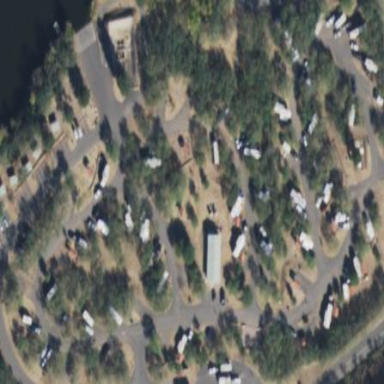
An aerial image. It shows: Campsite designated for tourism.